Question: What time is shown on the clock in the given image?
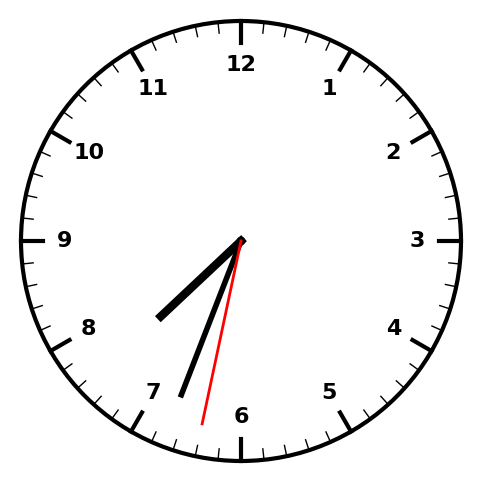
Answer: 07:33:32